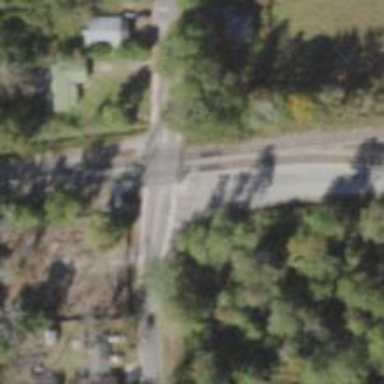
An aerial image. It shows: Level crossing on the railway with lights.